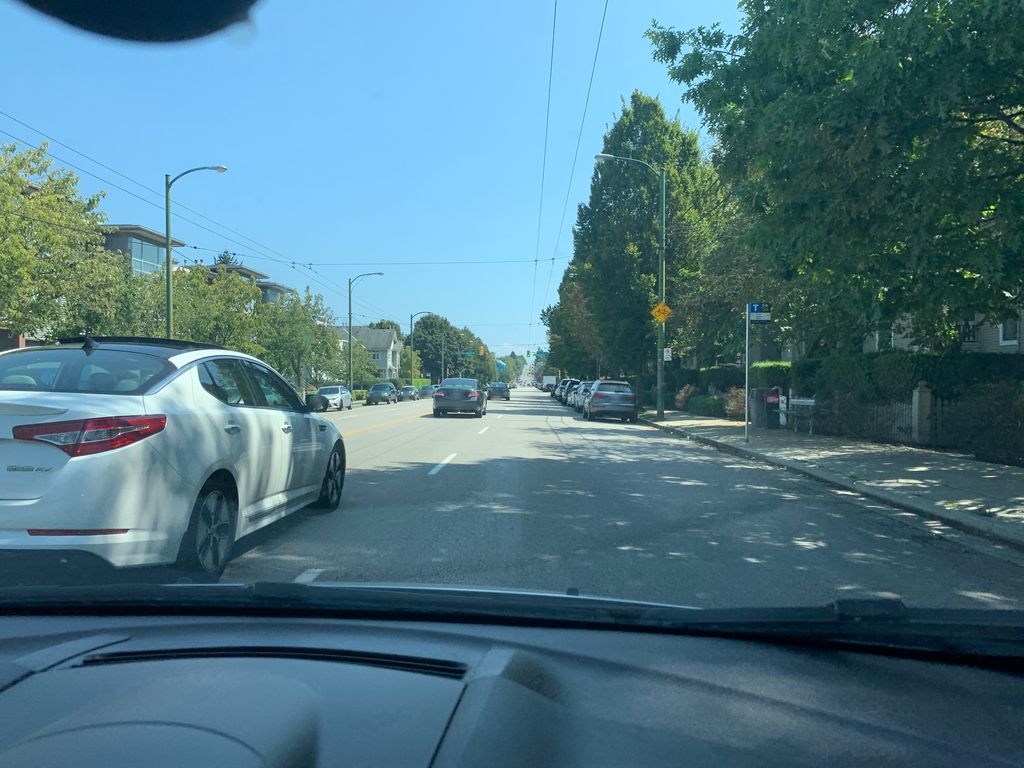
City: vancouver